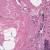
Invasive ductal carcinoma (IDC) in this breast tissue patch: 0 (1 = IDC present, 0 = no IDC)